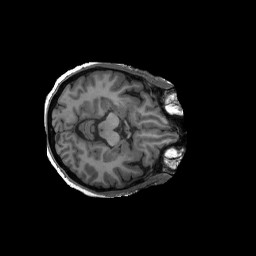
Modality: T1w
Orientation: axial
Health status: ill
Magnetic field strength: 3 T